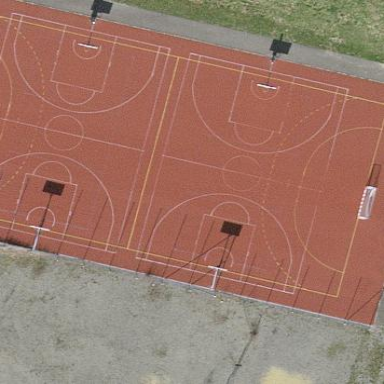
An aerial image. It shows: Tartan basketball court situated on pitch designated for leisure land.